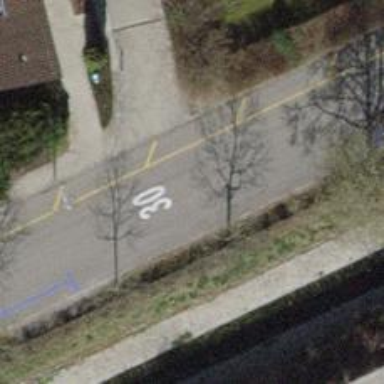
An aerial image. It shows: Asphalt road designated as living street.